Question: please help! I'm trying to implement a file manager that works with web server I have a UITableView with custom cell from .xib and I'm using this code to register cell
'self.tableView.registerNib (UINib (nibName: MaterialCell, bundle: nil), forCellReuseIdentifier: MaterialCell)'
I have the same data, and so I want to use a UIViewController again and write in 'didSelectRowAtIndexPath' here this code
var viewController = FloderViewController ()
self.navigationController! .pushViewController'
the problem is that I get the data from the network and when I try to re-use UIViewController I have an error
> fatal error: unexpectedly found nil while unwrapping an Optional value

What am I doing wrong and how can I implement this! Thanks for any help
EDIT:
> This my code
'''
import UIKit
class FloderViewController: UIViewController, UITableViewDelegate, UITableViewDataSource {
let Queue = dispatch_get_global_queue(DISPATCH_QUEUE_PRIORITY_BACKGROUND, 0)
let Main = dispatch_get_main_queue()
let CustomCell = "CustomCell"
//MARK: - Variables -
var elements: Array<JSON> = []
//MARK: - IBOutlet -
@IBOutlet weak var tableView: UITableView!
override func viewDidLoad() {
super.viewDidLoad()
getJSON("params", value: params!)
self.tableView.registerNib(UINib(nibName: CustomCell, bundle: nil), forCellReuseIdentifier: CustomCell)
}
override func didReceiveMemoryWarning() {
super.didReceiveMemoryWarning()
}
func tableView(tableView: UITableView, numberOfRowsInSection section: Int) -> Int {
return elements.count
}
func tableView(tableView: UITableView, cellForRowAtIndexPath indexPath: NSIndexPath) -> UITableViewCell {
var cell = tableView.dequeueReusableCellWithIdentifier(CustomCell, forIndexPath: indexPath) as CustomCellClass
cell.name.text = elements[indexPath.row]["name"].stringValue
cell.autor.text = elements[indexPath.row]["autor"].stringValue
cell.date.text = elements[indexPath.row]["date"].stringValue
return cell
}
//MARK: - UITableViewDelegate -
func tableView(tableView: UITableView, didSelectRowAtIndexPath indexPath: NSIndexPath) {
params = materials[indexPath.row]["folderPath"].stringValue
var viewController = FloderViewController()
self.navigationController!.pushViewController(viewController, animated: true)
}
func tableView(tableView: UITableView, heightForRowAtIndexPath indexPath: NSIndexPath) -> CGFloat {
return 100
}
func getJSON (key: NSString, value: AnyObject) {
var request = HTTPTask()
request.baseURL = BaseURL
let params: Dictionary<String,AnyObject> = [key: value]
var error: NSError?
request.POST(OpenFolder, parameters: params, success: {(response: HTTPResponse) in
if let data = response.responseObject as? NSData {
var responseBeltJSON: AnyObject? = NSJSONSerialization.JSONObjectWithData(data, options: NSJSONReadingOptions.AllowFragments, error: &error)
var json = JSON(responseBeltJSON!)
elements = json["elements"].arrayValue
dispatch_async(self.Main, {
self.tableView.reloadData()
})
}
},failure: {(error: NSError, response: HTTPResponse?) in
println("error: \(error)")
})
}
'''
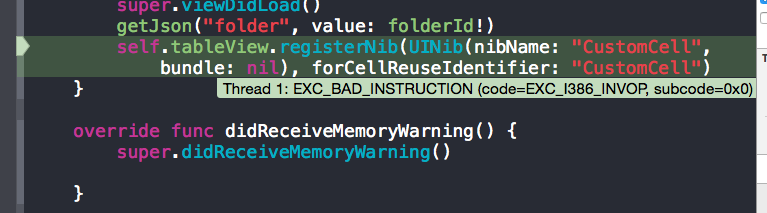
Answer: This line
var viewController = FloderViewController ()
Will create an instance of your 'FloderViewController' but it isn't linked to a Storyboard or nib file, so unless you are creating all of the UI elements (including your 'tableView') programmatically the 'IBOutlets' will be nil - as you are seeing.
If you are using a storyboard then you should create your view controller like this -
'''
let viewController = self.storyboard.instantiateViewControllerWithIdentifier("floderVCId") as FloderViewController // Identifier must match the scene identifier in the storyboard
self.presentViewController(viewController, animated: true, completion: nil)
'''